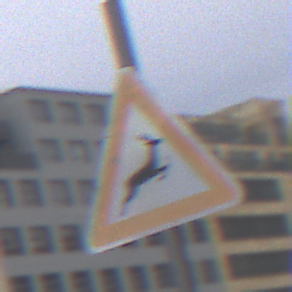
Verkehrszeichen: WildwechselLinks
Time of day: Midday
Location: Outdoor (Urban)
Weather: Overcast
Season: NotSpecified
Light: Natural